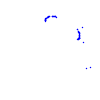
Particle: proton